Aerial crown-view tile of a tropical tree (Barro Colorado Island, Panama), acquired 20250915:
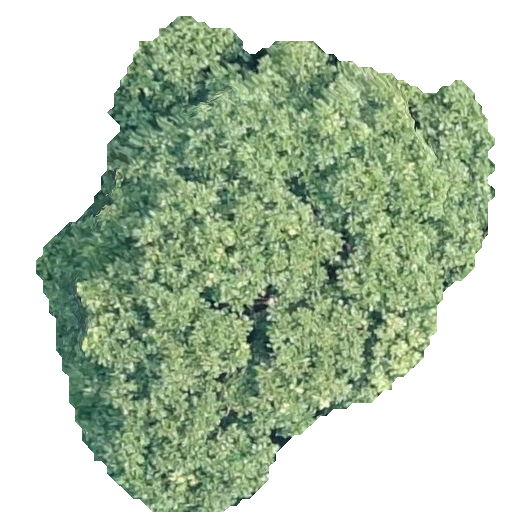
Species: Dipteryx oleifera
GBIF accepted scientific name: Dipteryx oleifera
Crown area: 217.21 m²